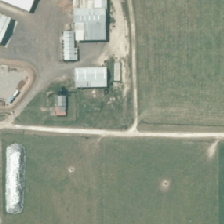
Land cover: shortrotation_cropland